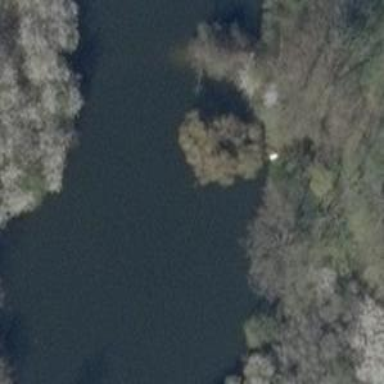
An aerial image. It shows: Serene pond surrounded by nature.